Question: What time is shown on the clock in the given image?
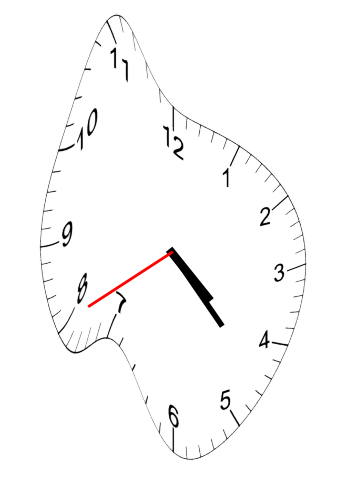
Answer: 04:22:40